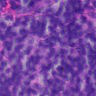
Metastatic tissue present: no